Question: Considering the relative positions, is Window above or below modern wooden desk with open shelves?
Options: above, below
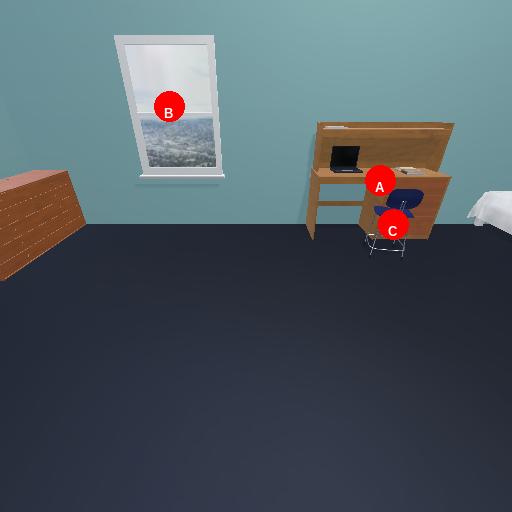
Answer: above